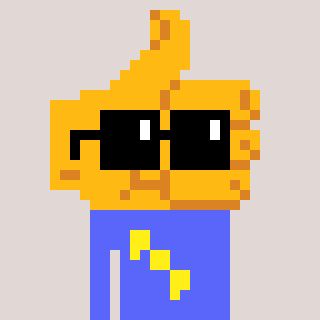
a pixel art character with square black sunglasses, a thumbsup-shaped head and a purple-colored body on a warm background